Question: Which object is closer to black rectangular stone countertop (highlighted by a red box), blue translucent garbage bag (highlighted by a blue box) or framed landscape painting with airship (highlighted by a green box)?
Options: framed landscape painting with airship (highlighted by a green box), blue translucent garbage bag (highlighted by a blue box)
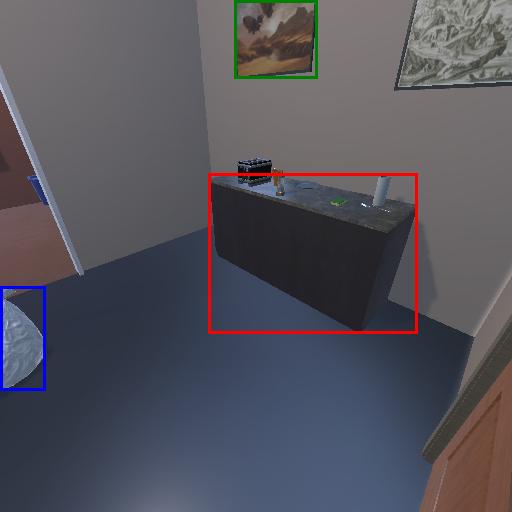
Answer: framed landscape painting with airship (highlighted by a green box)